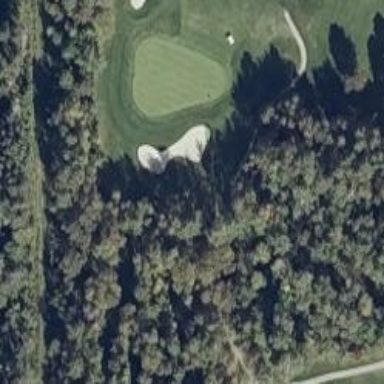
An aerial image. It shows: Pathway for golfing.